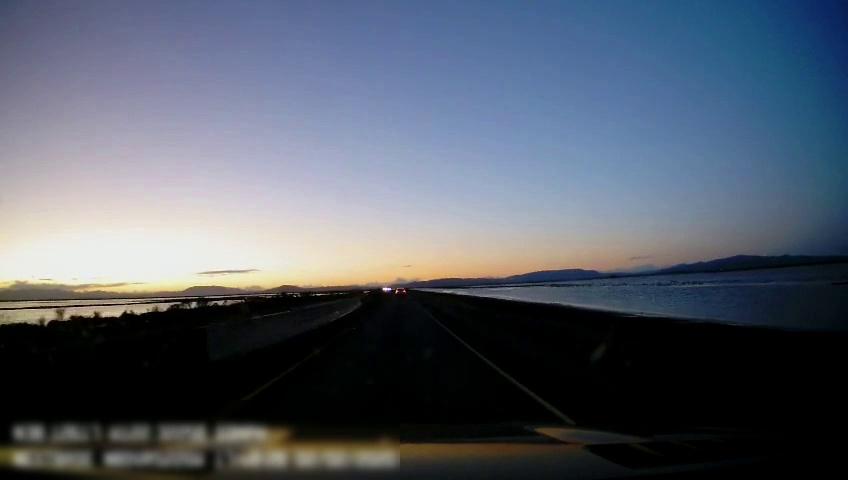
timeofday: Dusk/Dawn/Twilight
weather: Sunny
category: Drivable Space
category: Vehicles | Car
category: Lanes | Current Lane
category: Lanes | Current Lane